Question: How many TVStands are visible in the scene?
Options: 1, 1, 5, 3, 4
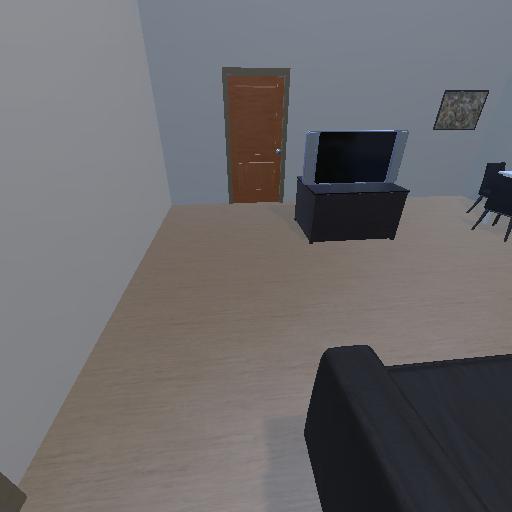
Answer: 1